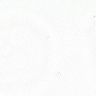
Metastatic tissue present: no